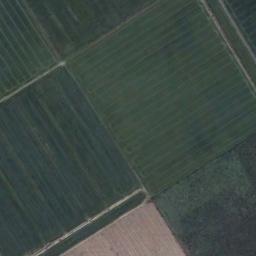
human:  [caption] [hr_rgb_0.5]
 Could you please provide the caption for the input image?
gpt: There are lots of different crops in rectangular farmlands .

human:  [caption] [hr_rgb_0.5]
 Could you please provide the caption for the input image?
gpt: Several green rectangular farmlands are neatly arranged on the ground .

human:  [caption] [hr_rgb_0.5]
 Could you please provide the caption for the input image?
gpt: There are some deep green and bare rectangular farmland .

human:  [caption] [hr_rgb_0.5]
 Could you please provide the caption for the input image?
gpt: Six or seven neatly arranged green, Khaki mixed rectangular farmland .

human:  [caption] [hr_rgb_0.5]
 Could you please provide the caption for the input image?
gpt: There are some green rectangular farmlands and a yellow one .